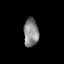
Tissue: lung
Cell type: Others
Senescence score: 0.2345
Nuclear area (px): 410
Mean DAPI intensity: 136.207